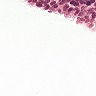
Metastatic tissue present: no